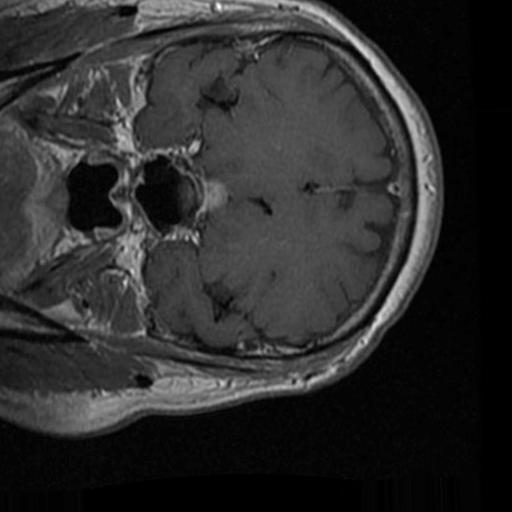
Label: brain_tumor